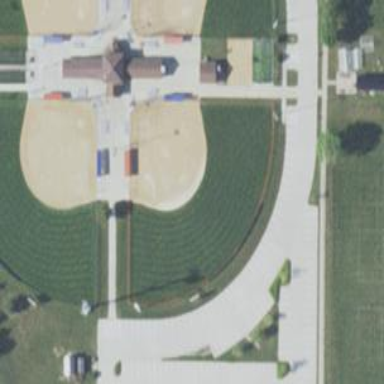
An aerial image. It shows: Softball pitch for leisure sports.